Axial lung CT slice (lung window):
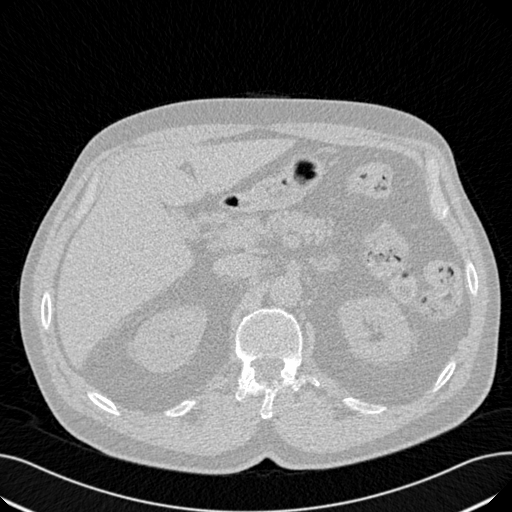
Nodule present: no